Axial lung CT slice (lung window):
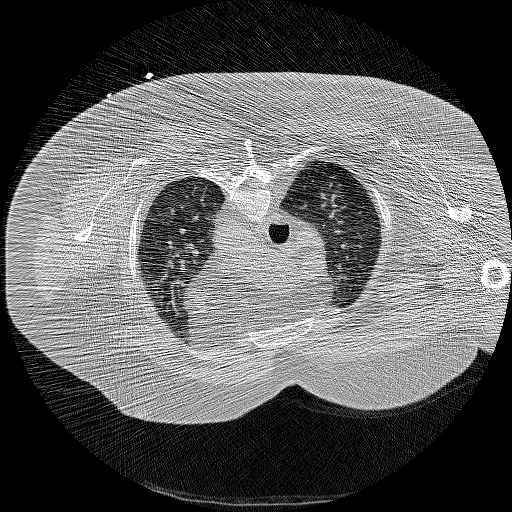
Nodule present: no